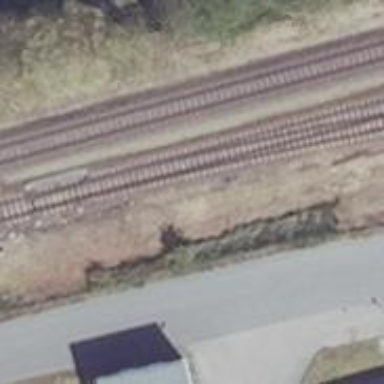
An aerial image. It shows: Railway switch.